Question: What is the main subject?
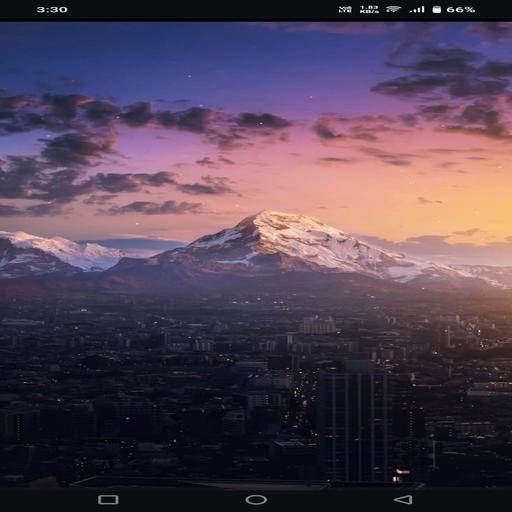
Answer: Mountain landscape